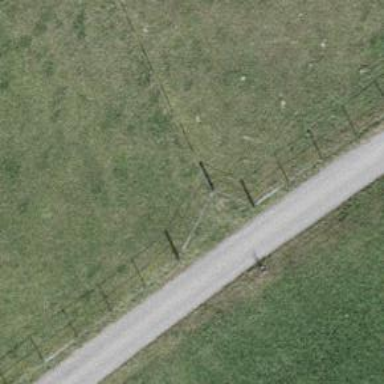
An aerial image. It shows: Gate.